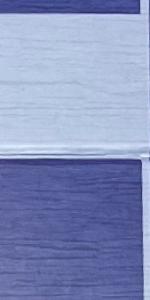
Label: Empty